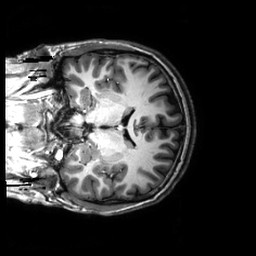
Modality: T1w
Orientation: coronal
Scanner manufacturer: philips
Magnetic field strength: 3 T
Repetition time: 0.0096 s
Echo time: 0.0046 s